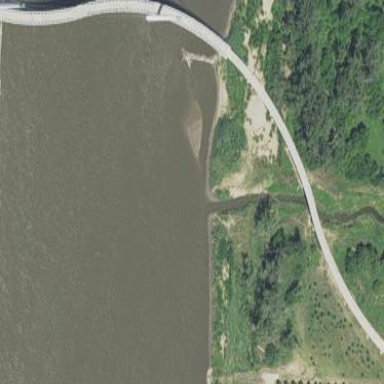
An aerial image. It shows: Man-made bridge.